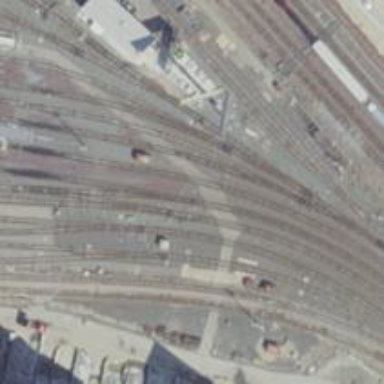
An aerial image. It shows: Railway yard.